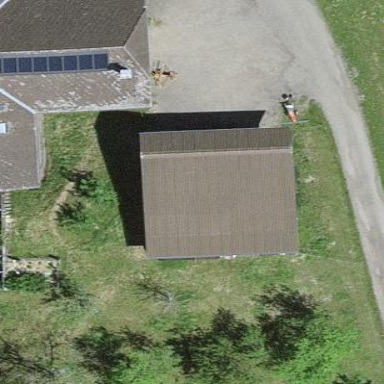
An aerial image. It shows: Shed.